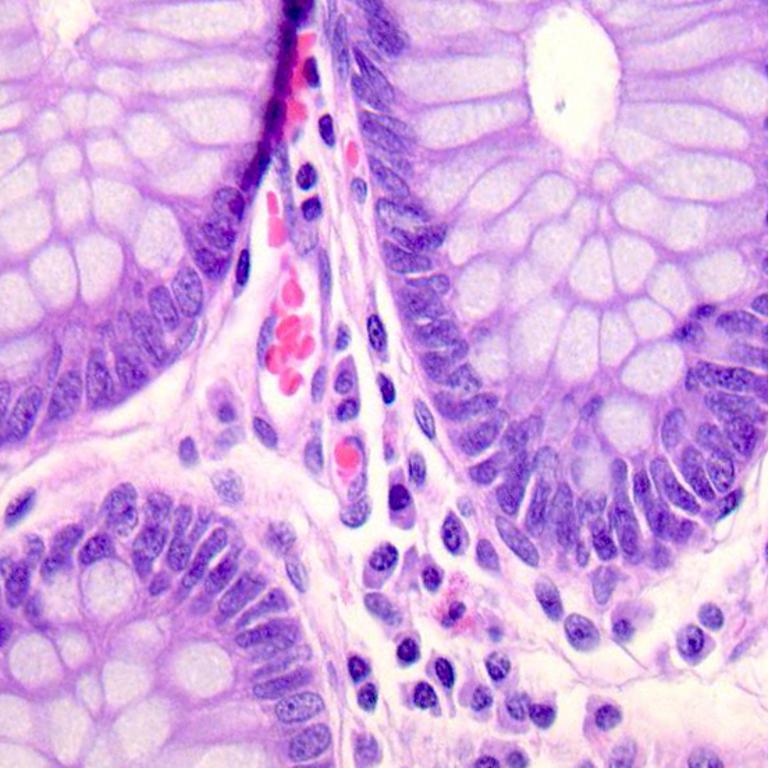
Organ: colon
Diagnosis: benign